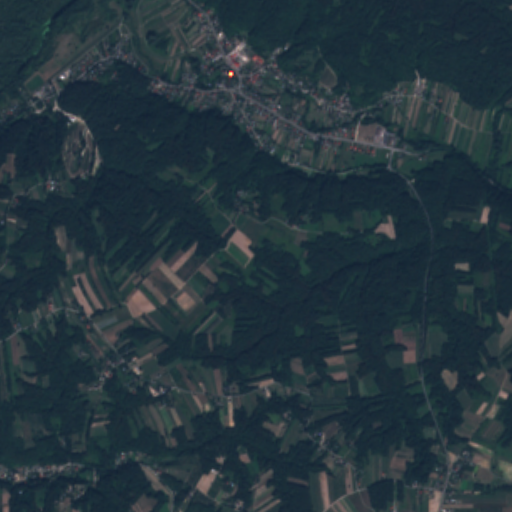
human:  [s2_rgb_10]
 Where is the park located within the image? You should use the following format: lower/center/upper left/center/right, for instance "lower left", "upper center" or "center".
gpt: The park is located in the upper left of the image.
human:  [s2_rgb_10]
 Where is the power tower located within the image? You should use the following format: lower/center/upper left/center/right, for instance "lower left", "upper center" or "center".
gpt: The power tower is located in the right of the image.
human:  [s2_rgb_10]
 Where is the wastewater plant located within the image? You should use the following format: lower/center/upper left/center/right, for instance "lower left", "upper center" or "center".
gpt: The wastewater plant is located in the upper left of the image.
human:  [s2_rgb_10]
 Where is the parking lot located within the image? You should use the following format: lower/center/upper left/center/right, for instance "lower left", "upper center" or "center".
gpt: There is no parking lot in the image.